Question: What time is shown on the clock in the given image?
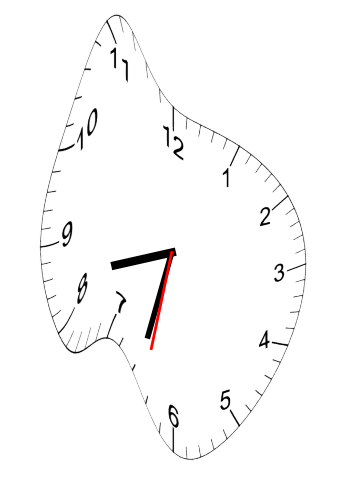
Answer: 08:32:32